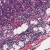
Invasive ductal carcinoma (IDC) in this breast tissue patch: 1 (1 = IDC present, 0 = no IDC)